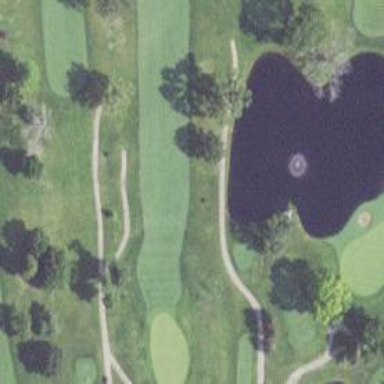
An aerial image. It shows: Golf hole.